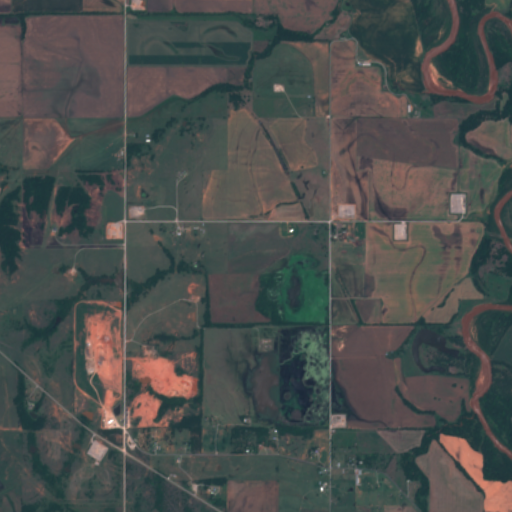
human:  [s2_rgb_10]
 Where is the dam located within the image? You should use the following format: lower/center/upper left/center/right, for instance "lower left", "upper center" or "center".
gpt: The dam is located in the lower left of the image.
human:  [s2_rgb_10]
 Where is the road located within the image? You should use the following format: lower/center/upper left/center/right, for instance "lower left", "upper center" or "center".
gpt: There is no road in the image.